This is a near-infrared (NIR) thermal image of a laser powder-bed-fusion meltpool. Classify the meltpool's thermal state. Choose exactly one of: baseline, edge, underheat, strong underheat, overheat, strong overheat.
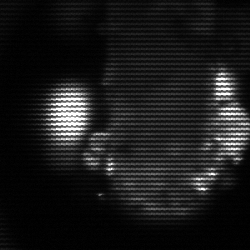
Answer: strong underheat